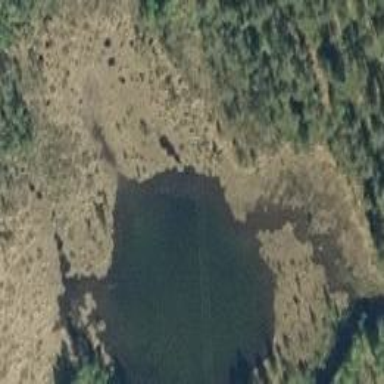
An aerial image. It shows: Marsh wetland.